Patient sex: M
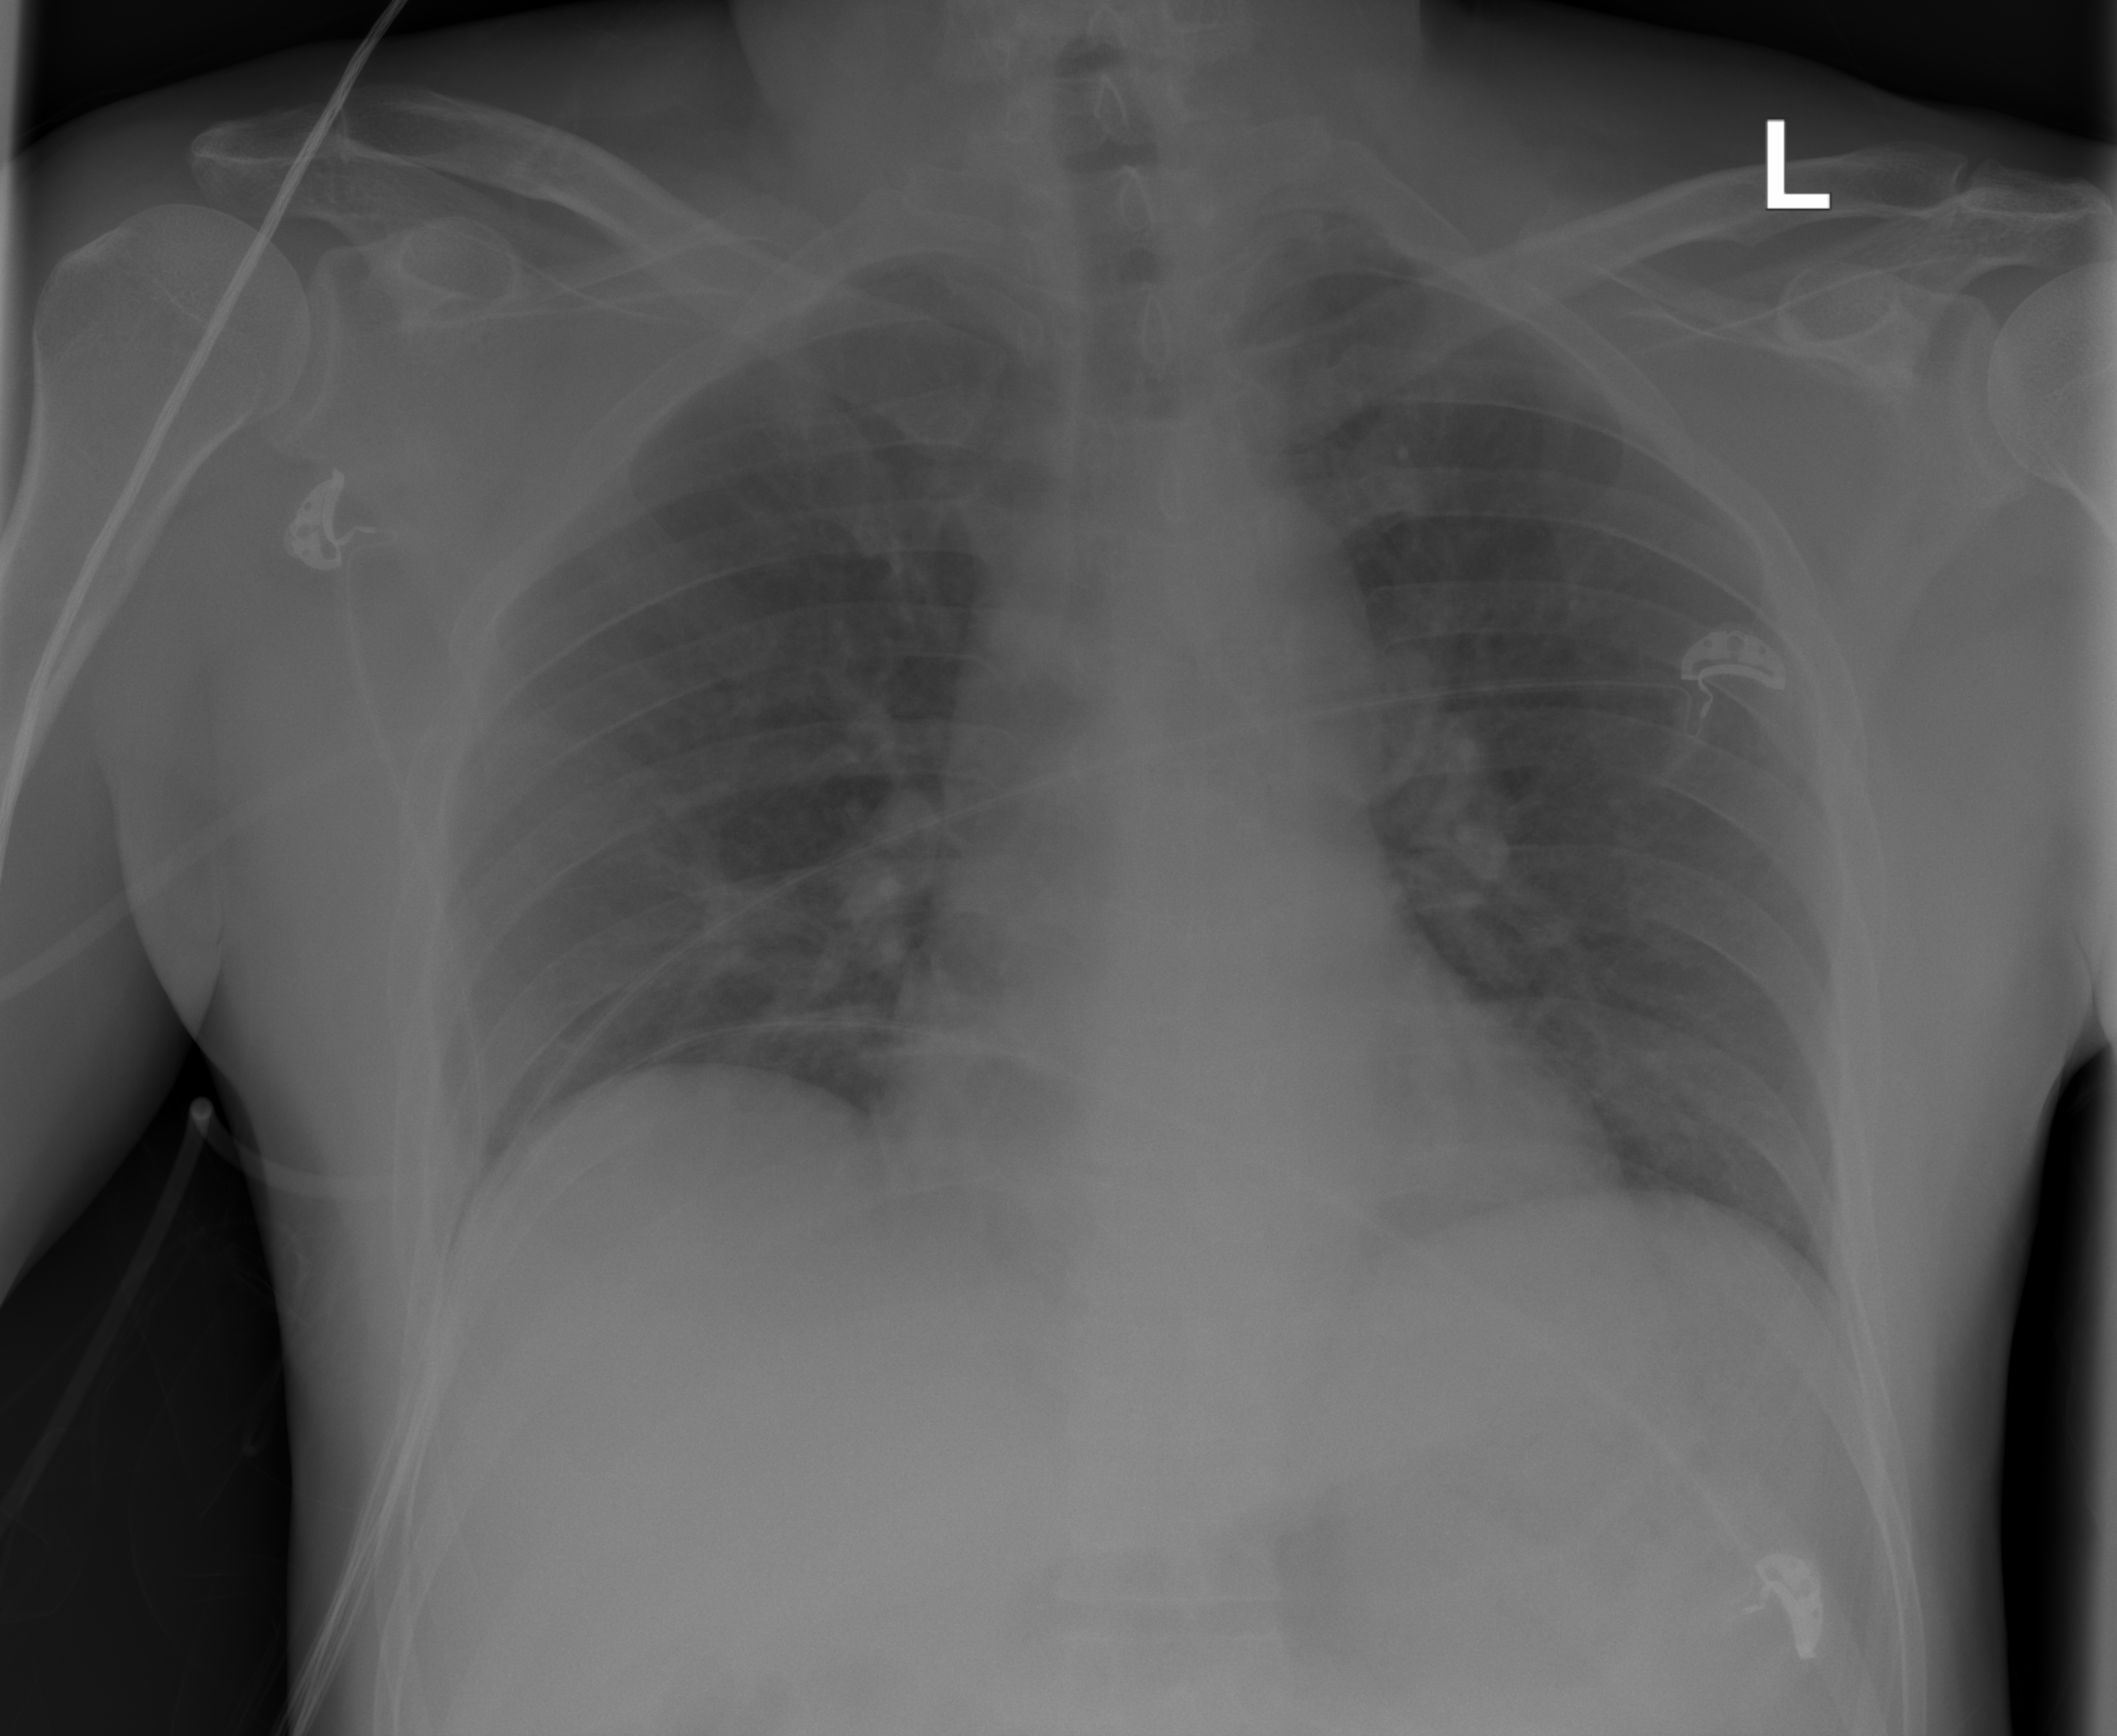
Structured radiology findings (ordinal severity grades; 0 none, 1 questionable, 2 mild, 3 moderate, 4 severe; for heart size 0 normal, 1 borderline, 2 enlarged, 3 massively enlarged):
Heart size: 0
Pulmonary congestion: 0
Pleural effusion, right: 0
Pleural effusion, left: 0
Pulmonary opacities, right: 2
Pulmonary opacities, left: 0
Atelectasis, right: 0
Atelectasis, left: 0